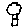
Label: tree